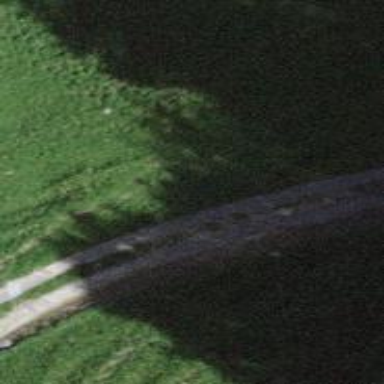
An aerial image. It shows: Driveway with fine gravel surface. The driveway is service road with grade2 tracktype.